Field crop: maize
Growth stage: 2
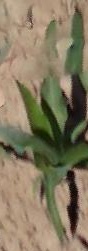
Species: maize